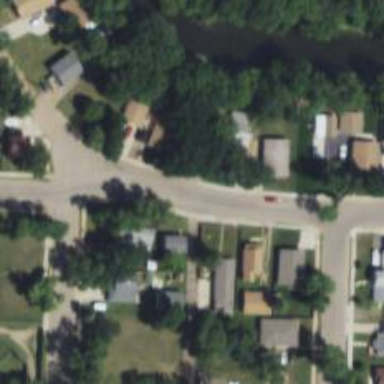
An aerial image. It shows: Alley classified as service road.